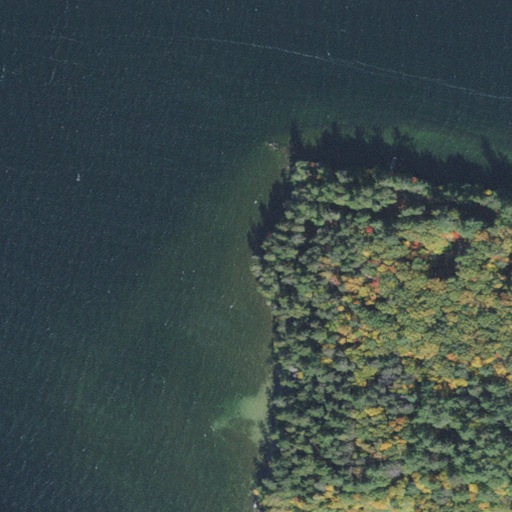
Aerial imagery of cape in New Hampshire named Ayers Point containing open water, evergreen forest, deciduous forest, herbaceous wetlands, and mixed forest